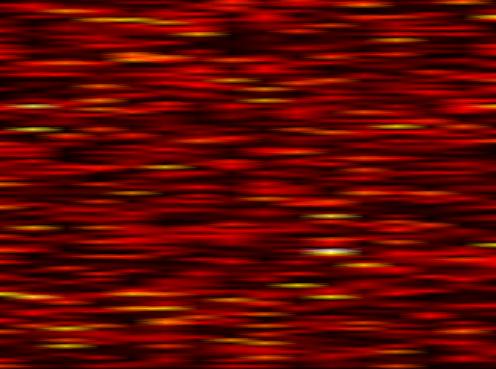
Label: WOLA